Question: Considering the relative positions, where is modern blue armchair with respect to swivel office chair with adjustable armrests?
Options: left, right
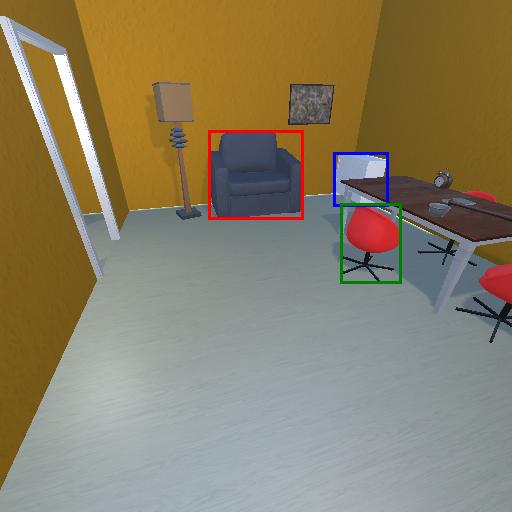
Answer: left